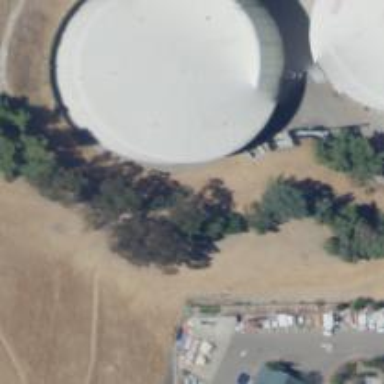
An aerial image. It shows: Storage tank designed for water storage.